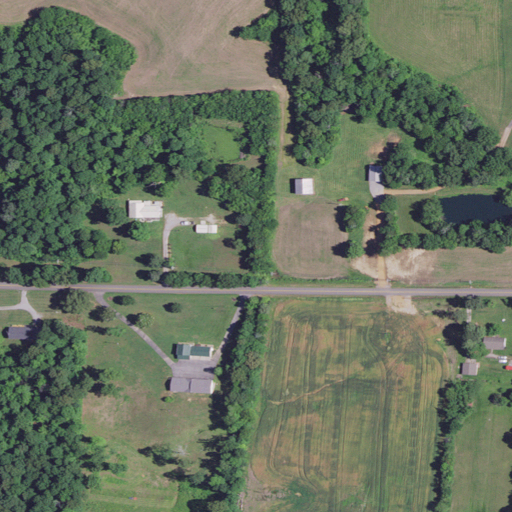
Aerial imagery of mountain in Kentucky named Waller Hill containing deciduous forest, pasture, open development, cultivated crops, mixed forest, and low intensity development